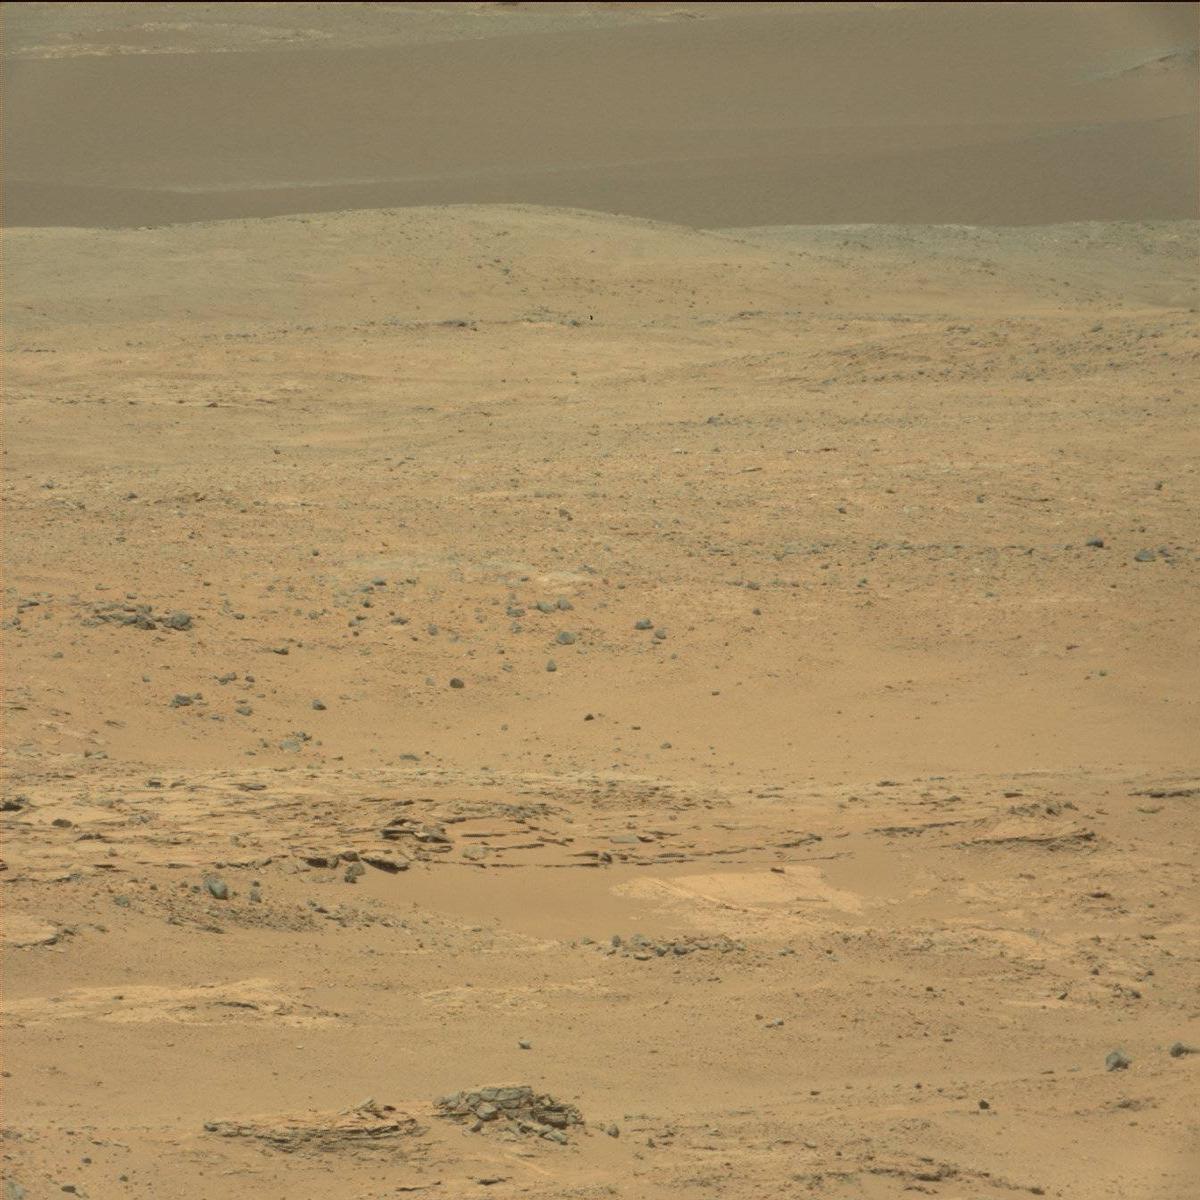
Terrain classes present: Bedrock, Ridge, Sand / Soil